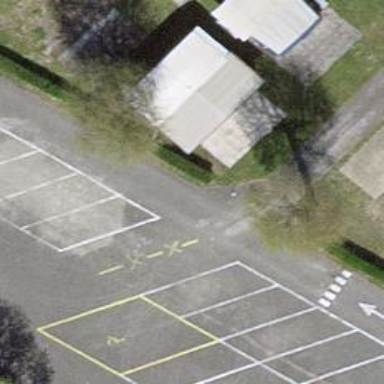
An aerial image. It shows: Asphalt parking aisle designated as service road.